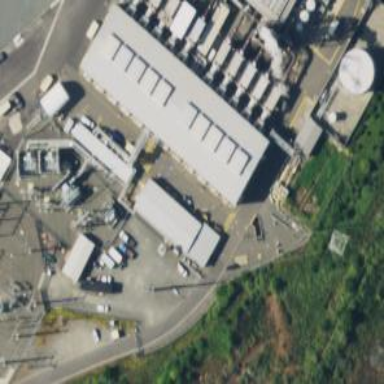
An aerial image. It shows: Gas-powered generator.